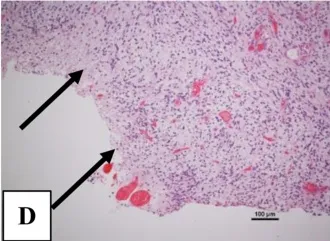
(D) Necrosis is present at the edge of the tumour fragment.
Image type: pathology (h&e)